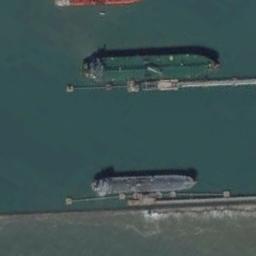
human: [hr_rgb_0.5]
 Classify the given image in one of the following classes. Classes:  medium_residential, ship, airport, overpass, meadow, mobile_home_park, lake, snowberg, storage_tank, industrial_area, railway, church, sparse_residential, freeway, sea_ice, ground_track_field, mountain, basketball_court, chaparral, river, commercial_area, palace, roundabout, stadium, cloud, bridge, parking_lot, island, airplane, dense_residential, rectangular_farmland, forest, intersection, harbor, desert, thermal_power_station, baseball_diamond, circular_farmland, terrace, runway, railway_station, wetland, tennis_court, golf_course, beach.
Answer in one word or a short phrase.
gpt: ship